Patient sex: M
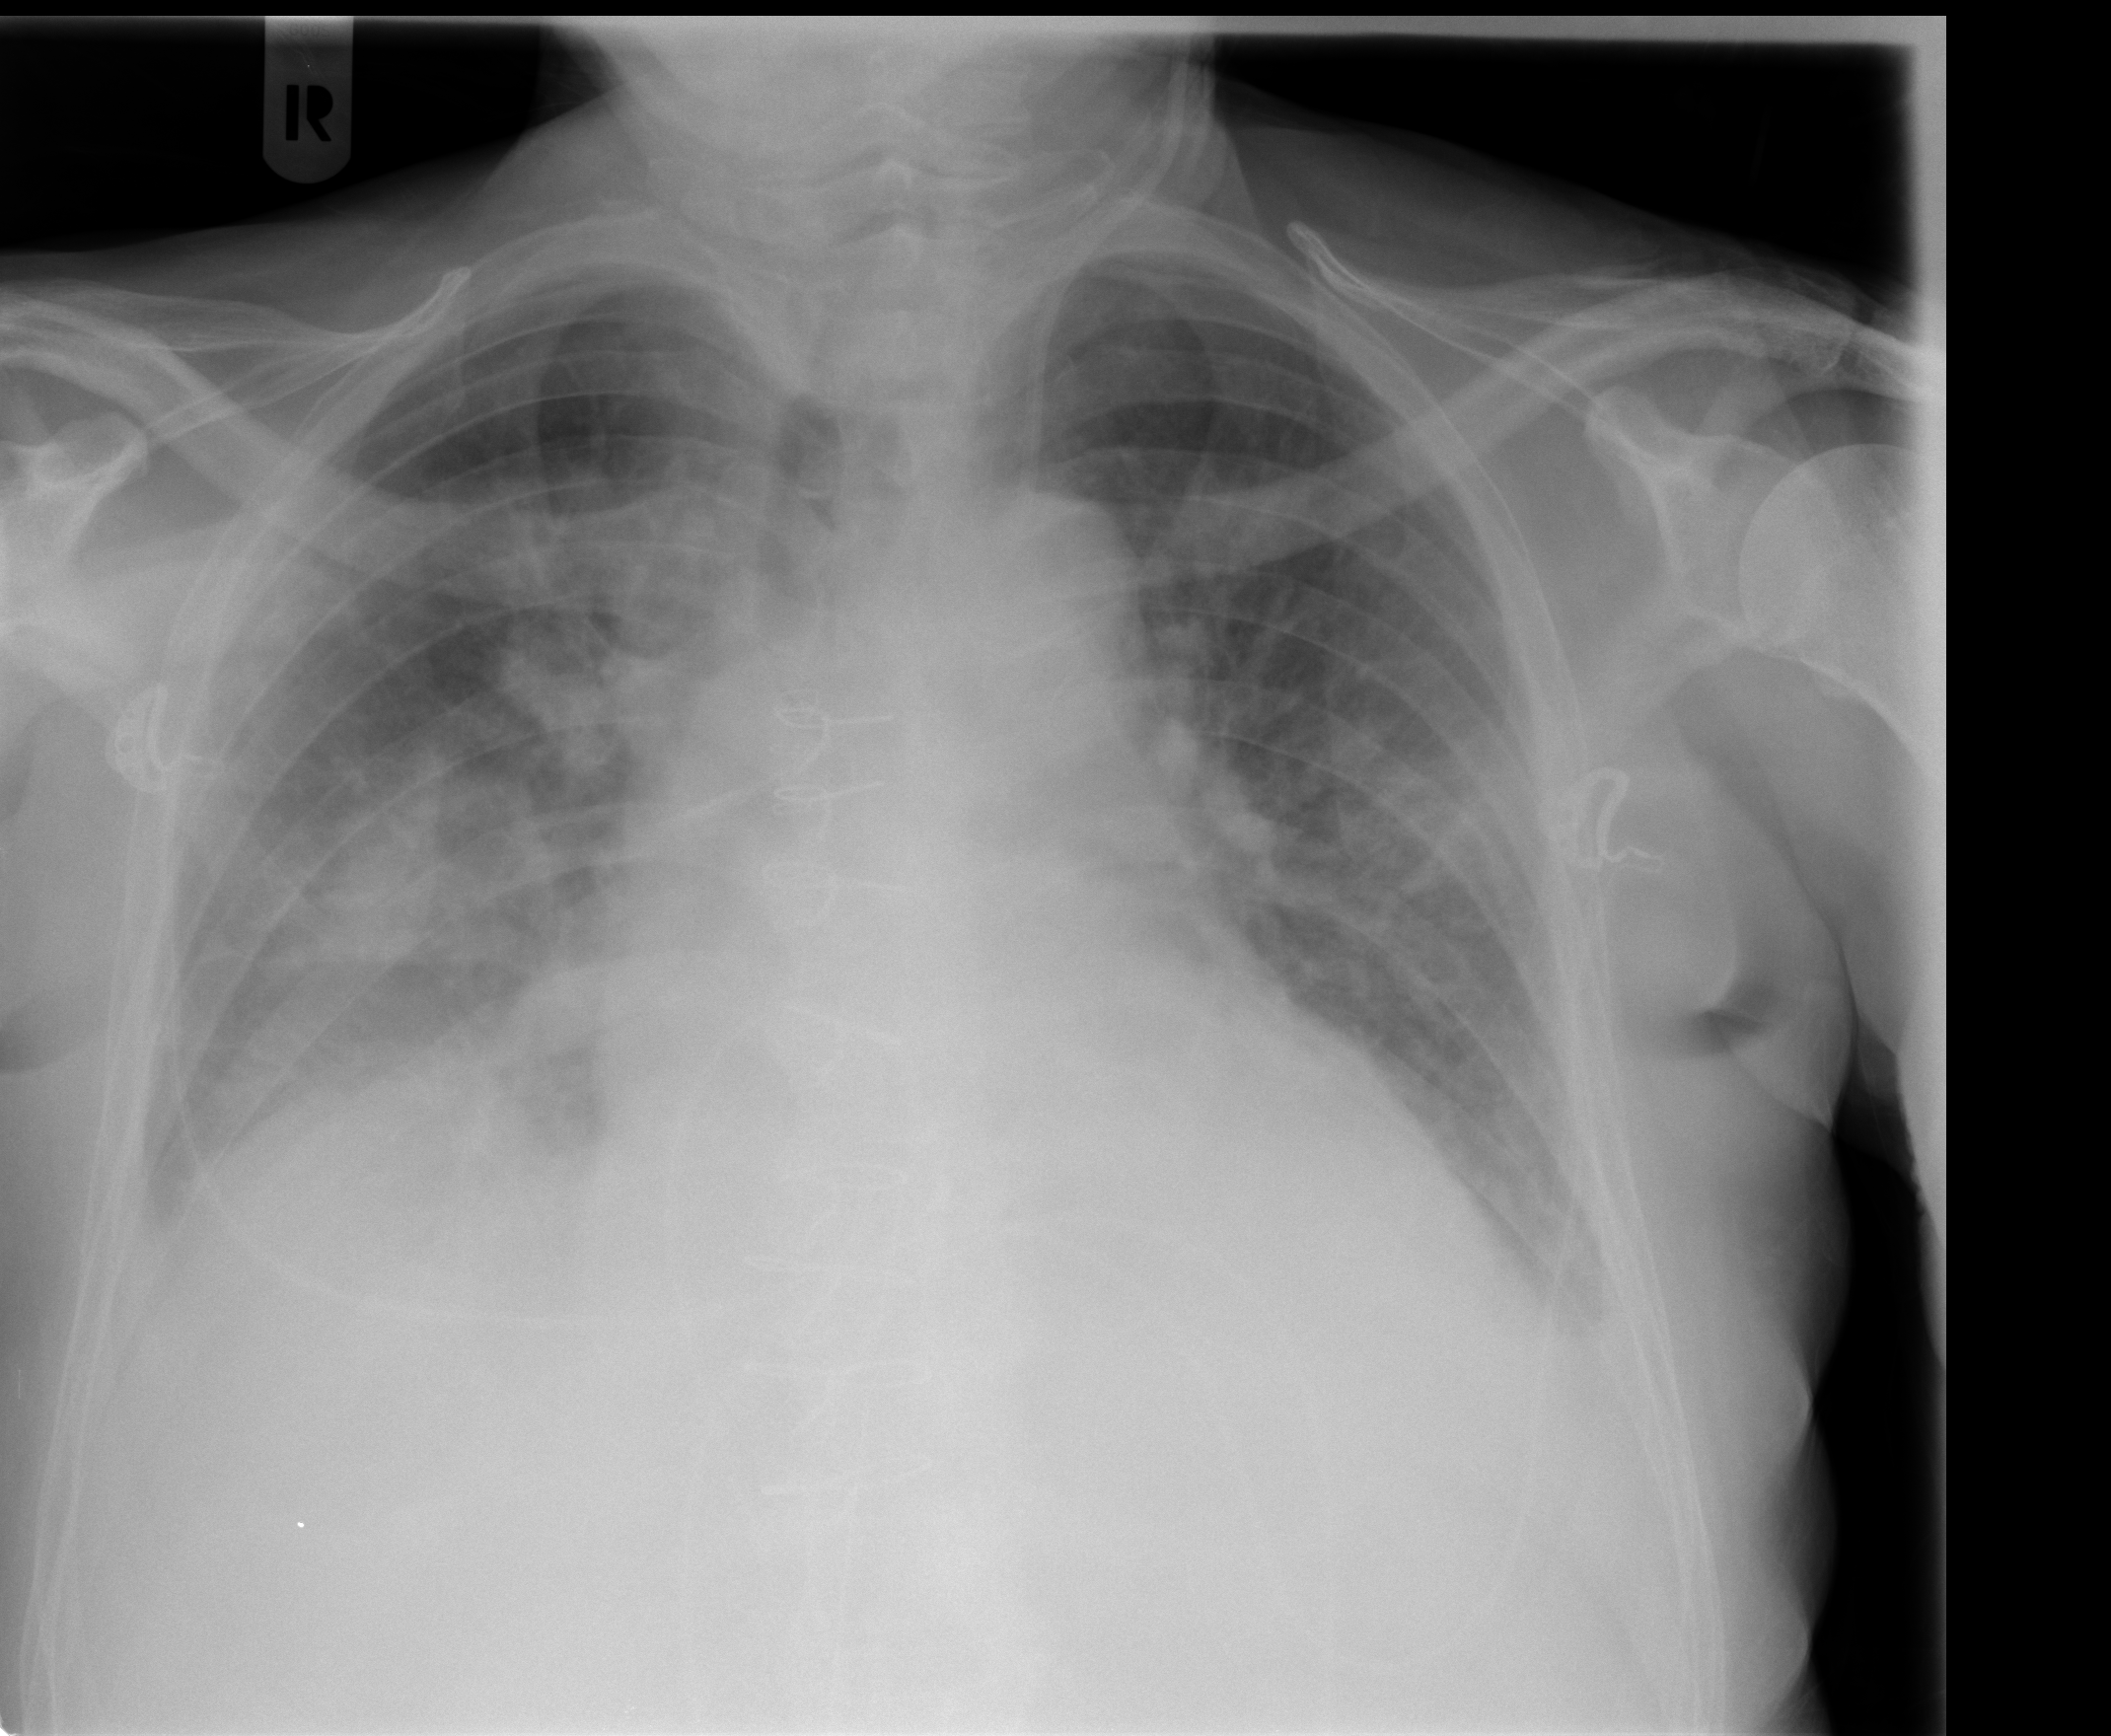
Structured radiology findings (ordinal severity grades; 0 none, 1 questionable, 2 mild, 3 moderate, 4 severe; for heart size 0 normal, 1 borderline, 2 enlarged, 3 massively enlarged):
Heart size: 2
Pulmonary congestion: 2
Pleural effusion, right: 2
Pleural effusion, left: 1
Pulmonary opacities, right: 0
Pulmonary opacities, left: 0
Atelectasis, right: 2
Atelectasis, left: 1